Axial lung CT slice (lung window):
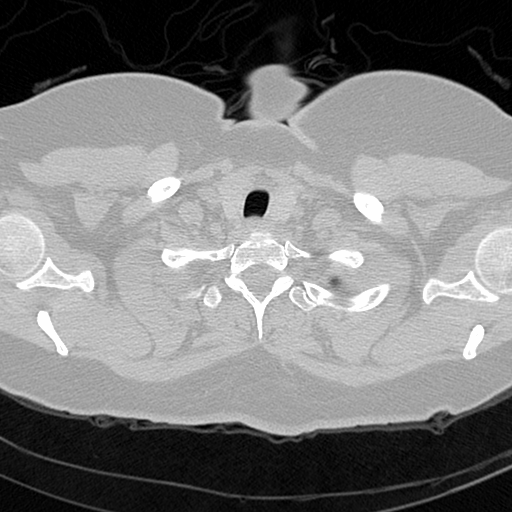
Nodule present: no